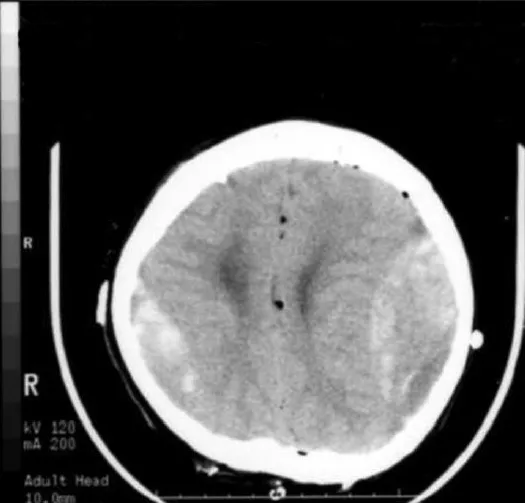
Immediate postoperative brain CT showing acute EDHs in bilateral frontoparietal regions.
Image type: radiology (ct)